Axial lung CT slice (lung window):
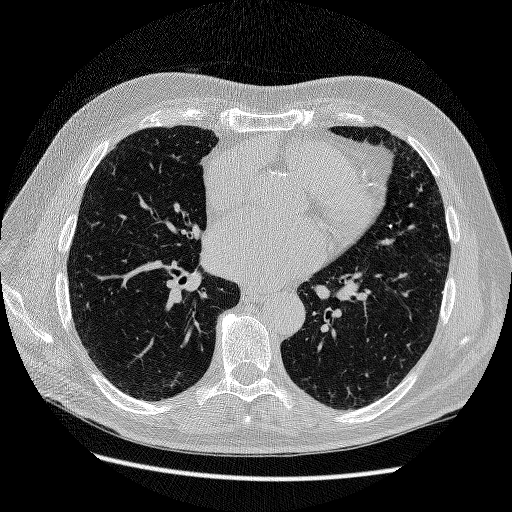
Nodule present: no